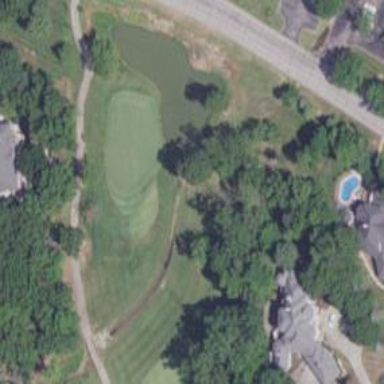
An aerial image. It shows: View of golf hole.